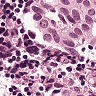
Metastatic tissue present: yes